Question: want to create a selectionRangeChanged event programatically not really getting how to do it

'''
private void btn_10D_Click(object sender, EventArgs e)
{
double varRange = 10;
double var_Sel1 = DatesX[0].ToOADate();
Chart1.ChartAreas["ChartArea1"].CursorX.IsUserEnabled = true;
Chart1.ChartAreas["ChartArea1"].CursorX.IsUserSelectionEnabled = true;
Chart1.ChartAreas["ChartArea1"].CursorX.SelectionColor = Color.LightGray;
Chart1.ChartAreas["ChartArea1"].CursorX.SelectionStart = var_Sel1;
Chart1.ChartAreas["ChartArea1"].CursorX.SelectionEnd = varRange + var_Sel1;
Chart1.ChartAreas["ChartArea1"].CursorX.Position = varRange + var_Sel1;
Chart1.SelectionRangeChanged += new EventHandler<CursorEventArgs>(Chart1_SelectionRangeChanged);
}
void Chart1_SelectionRangeChanged(object sender, CursorEventArgs e)
{
throw new NotImplementedException();
}
'''
thank you
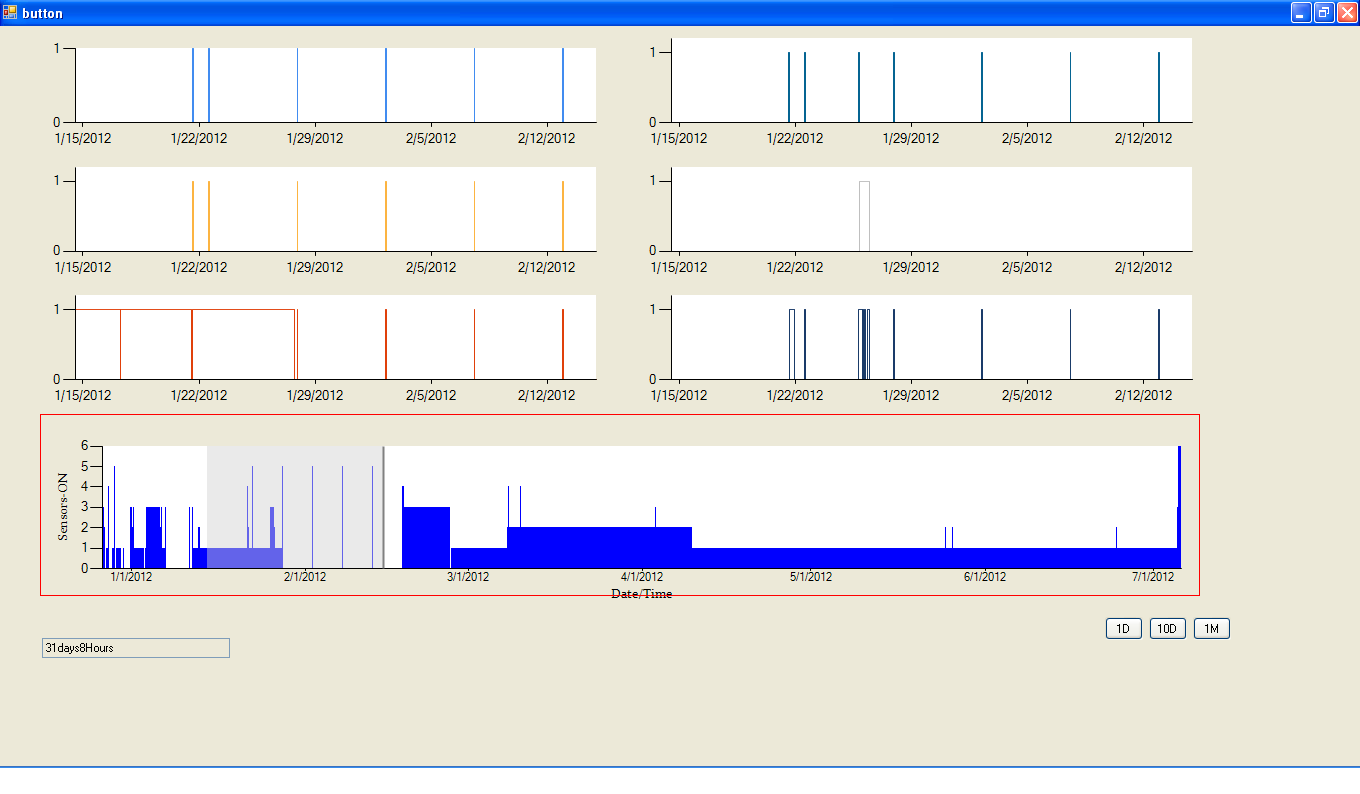
Answer: For all events in C# is true that if class creator did not make extra effort to allow event firing form outside of class it is impossible to fire them.
According to MSDN
> Chart.SelectionRangeChanged event Occurs when the selection start position or end position is changed.
But from my tests I can see that it is fired only if it is changed by user not program.
If I understand your intention correctly you want to handle those small buttons under your chart and 'btn_10D_Click' method is a click handler for one of them. Try to move this line
'''
Chart1.SelectionRangeChanged += new EventHandler<CursorEventArgs>(Chart1_SelectionRangeChanged);
'''
to your constructor and ensure it is called once (remove it form other handlers). This will ensure your code is executed when user changes selection. If you want to execute same code for your button you should simply extract handler contents to method and call it form button click handler.
'''
void Chart1_SelectionRangeChanged(object sender, CursorEventArgs e)
{
DoSomething(/*some arguments if you need them*/);
}
private void btn_10D_Click(object sender, EventArgs e)
{
\your code
DoSomething();
}
'''